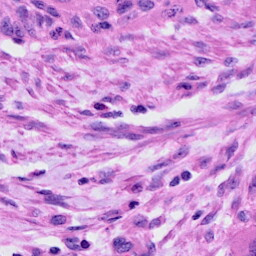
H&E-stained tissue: Cervix